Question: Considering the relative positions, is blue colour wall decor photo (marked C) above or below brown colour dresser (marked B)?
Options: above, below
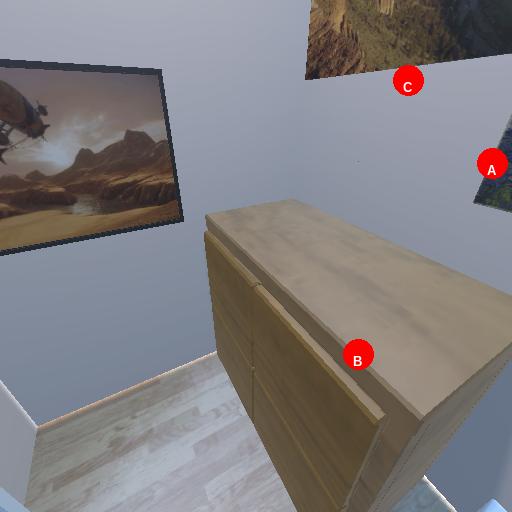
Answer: above